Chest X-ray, PA view. Patient: 42 years old, sex F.
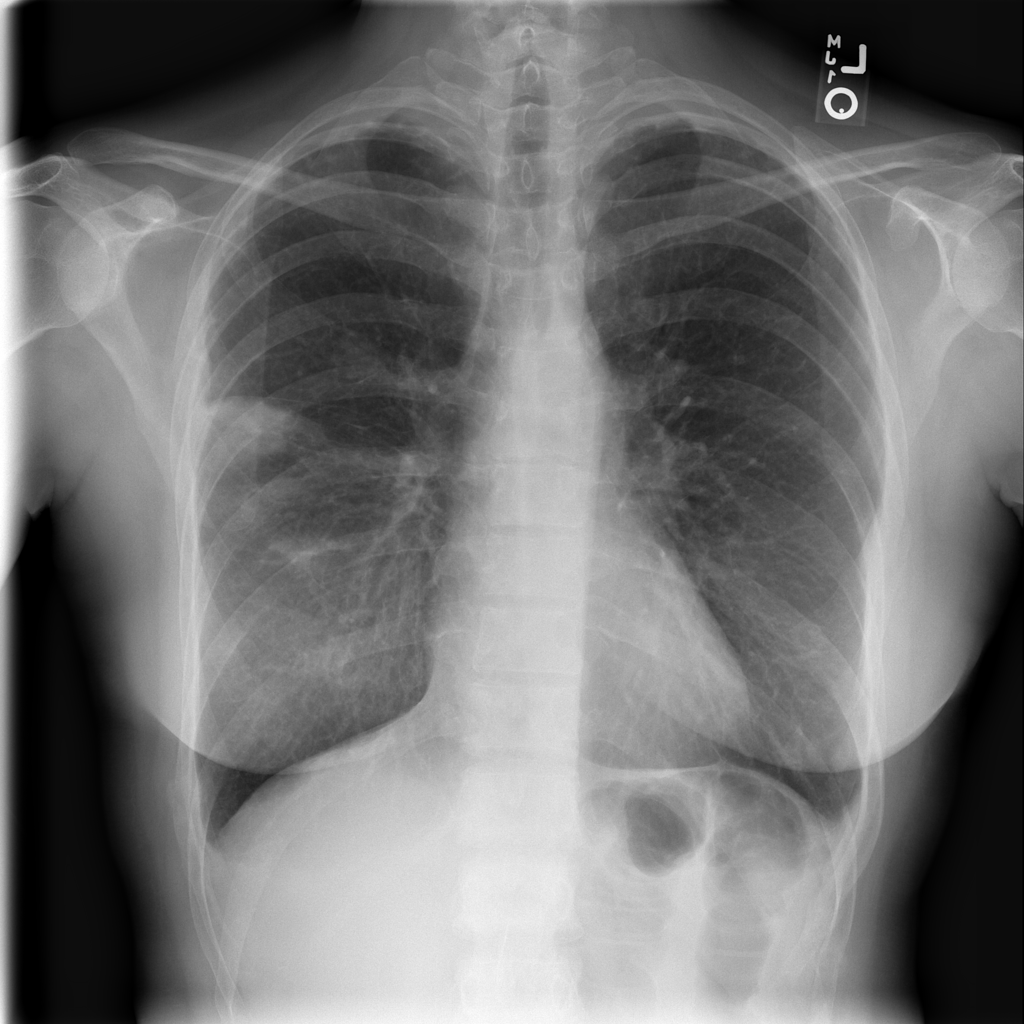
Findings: Fibrosis, Mass